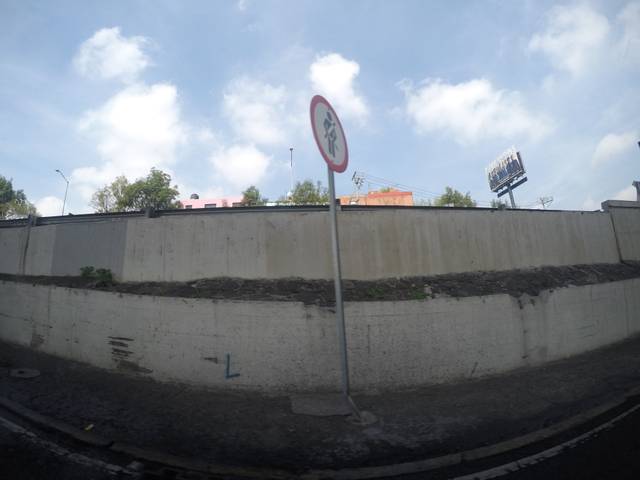
Region: Mexico
Coordinates: 19.399, -99.19